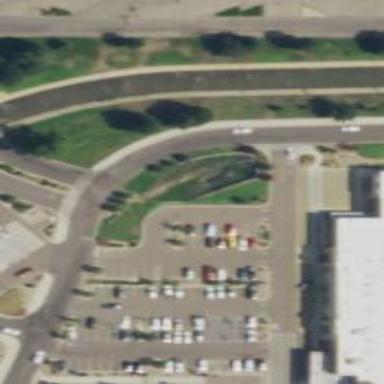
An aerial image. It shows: Service road leading to retail building.